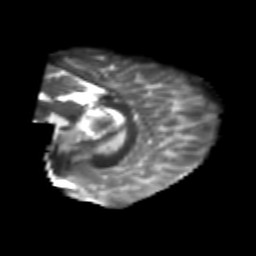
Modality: T2w
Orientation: sagittal
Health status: healthy
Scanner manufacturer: philips
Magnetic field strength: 3 T
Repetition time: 6.964 s
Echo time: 0.092 s